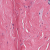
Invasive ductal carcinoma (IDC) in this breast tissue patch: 0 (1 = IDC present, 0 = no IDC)